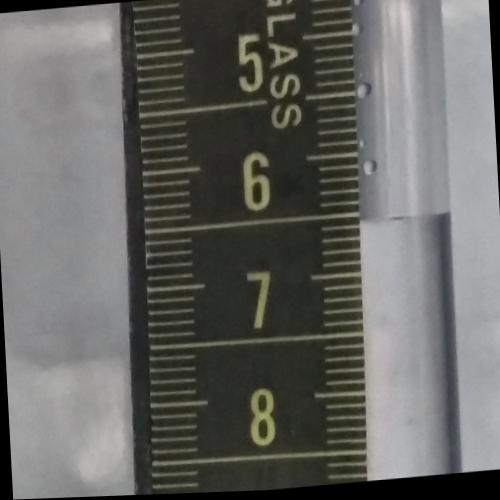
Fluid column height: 6.6 cm